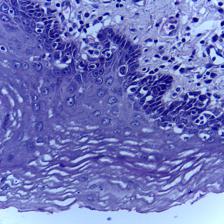
Diagnosis: Normal